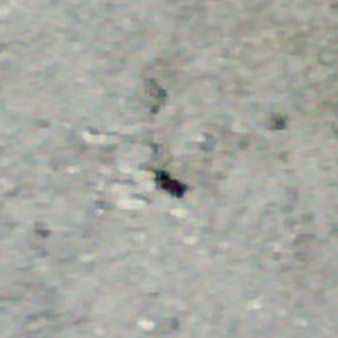
Label: other